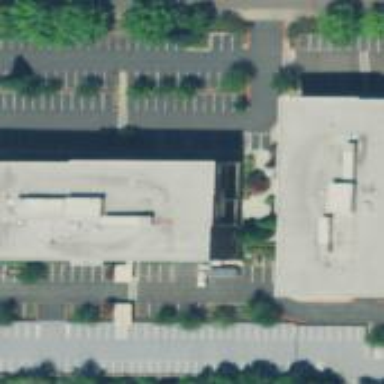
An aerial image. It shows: Parking area.